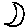
Label: moon